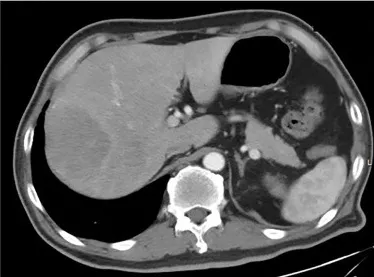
Pretreatment CT images. (A, B) CT arterial and portal phase images of liver metastasis with a size of 70 mm x 61 mm, respectively.
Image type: radiology (ct)